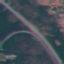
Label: Highway